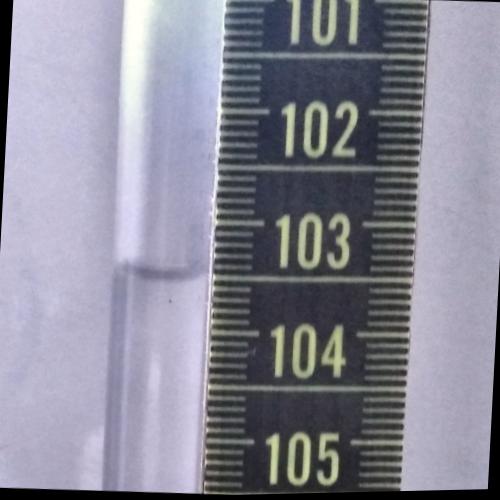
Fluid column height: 103.5 cm